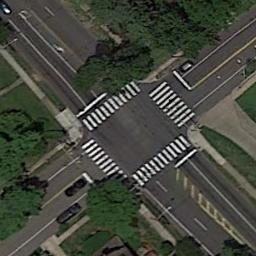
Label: intersection